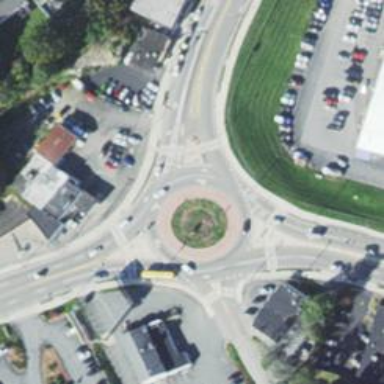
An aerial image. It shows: Secondary road with asphalt surface leading to roundabout.